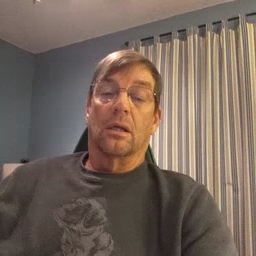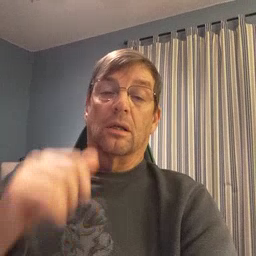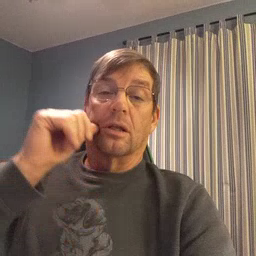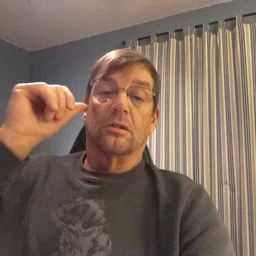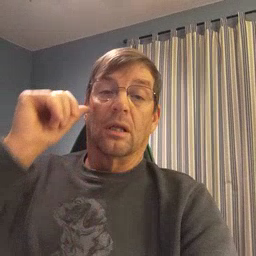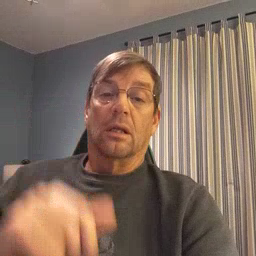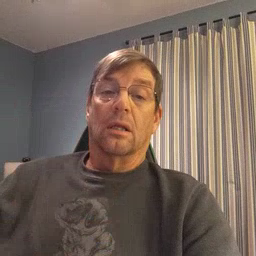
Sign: yesterday